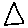
Label: triangle